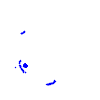
Particle: proton